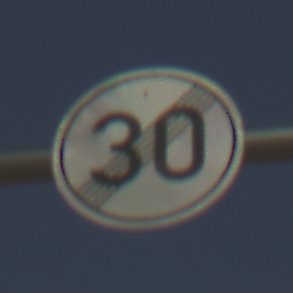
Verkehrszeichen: EndeGeschwindigkeit30
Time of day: MorningAfternoon
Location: Outdoor (Suburban)
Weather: Clear
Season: NotSpecified
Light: Natural